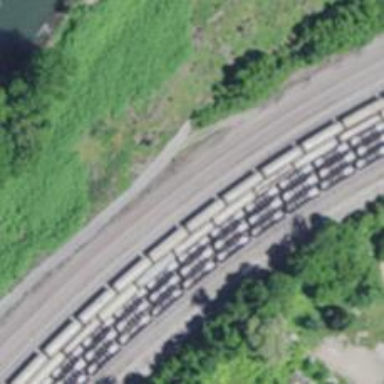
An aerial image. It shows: Railway siding with rails.